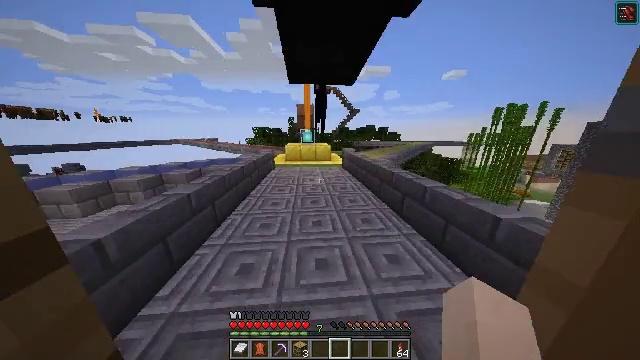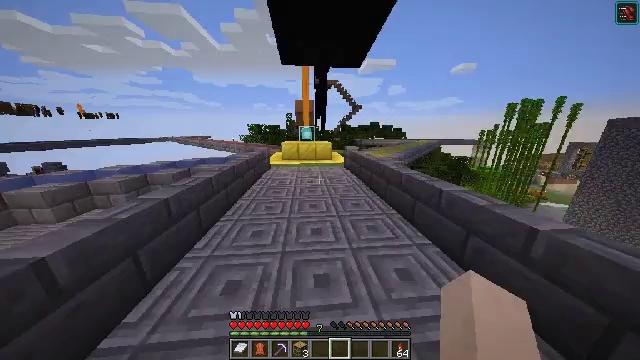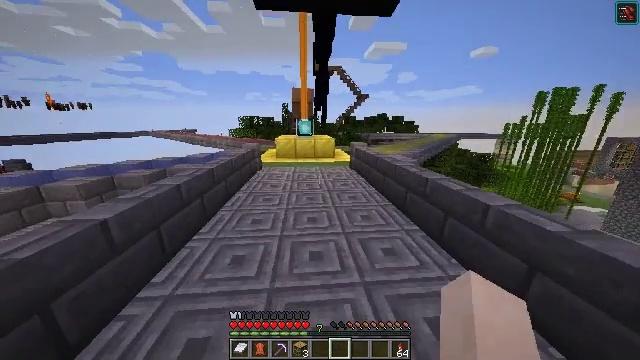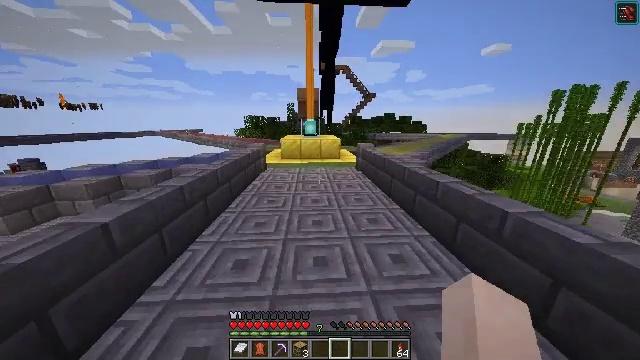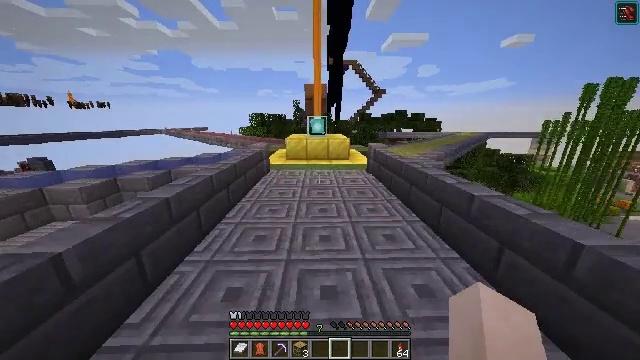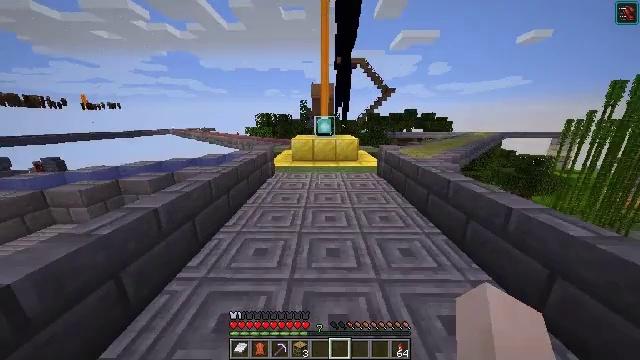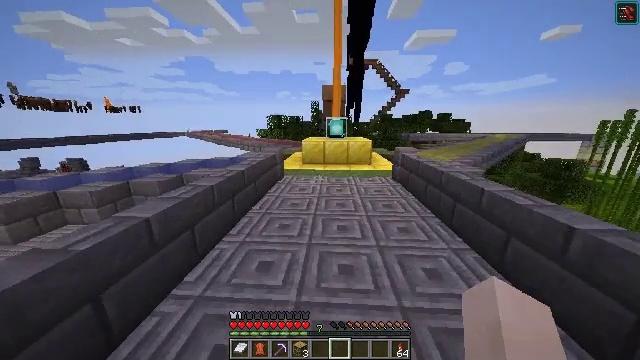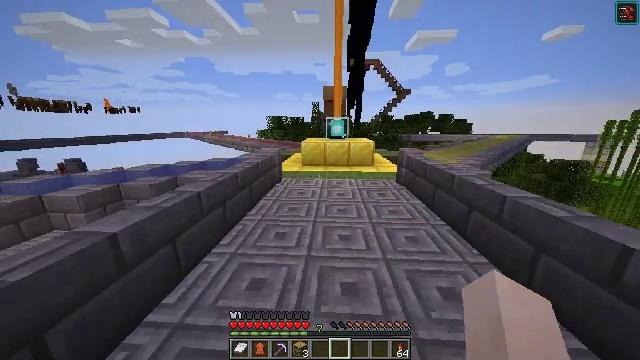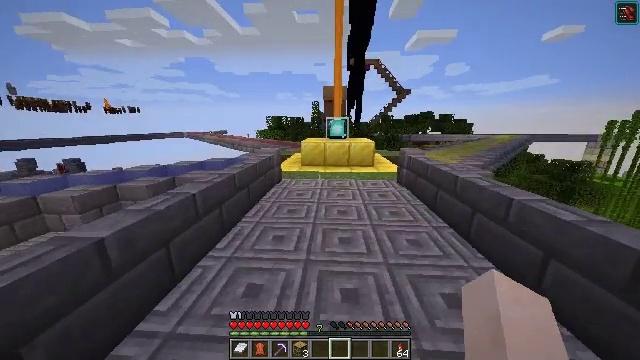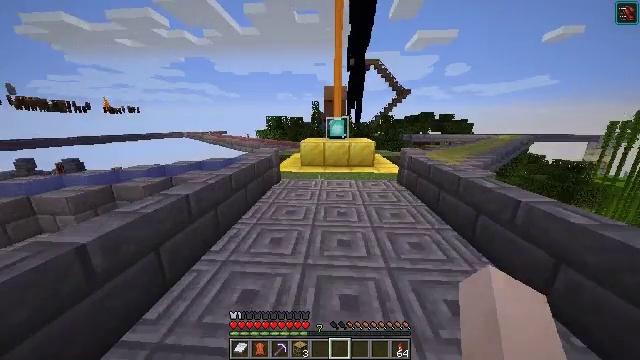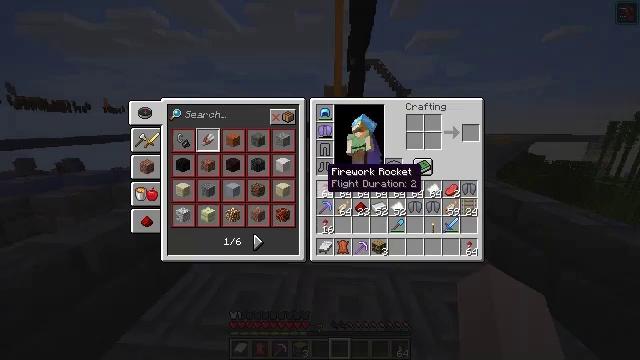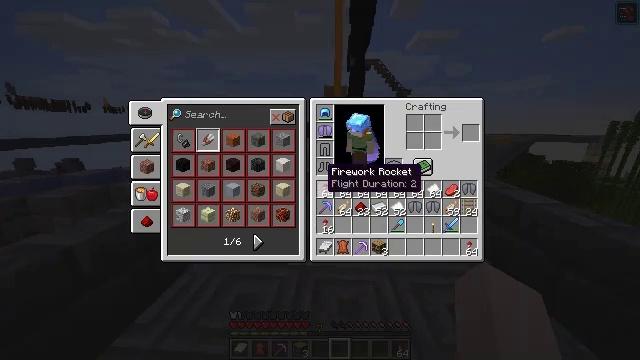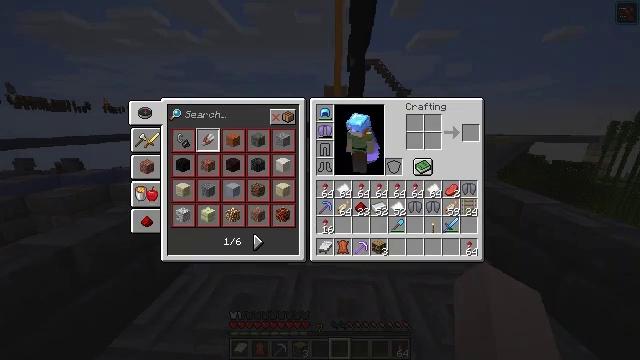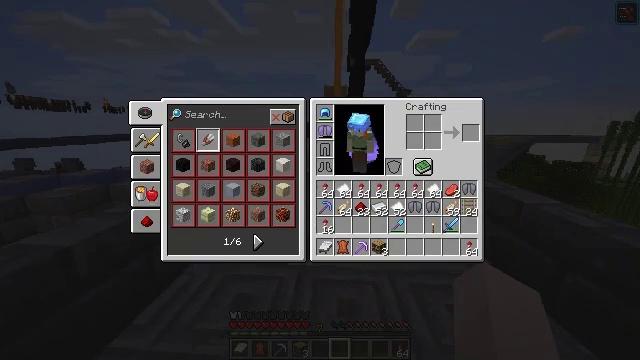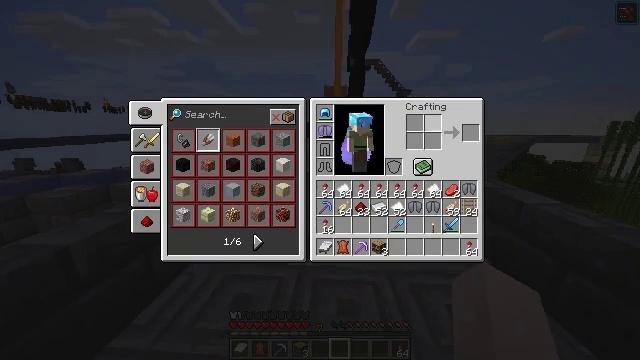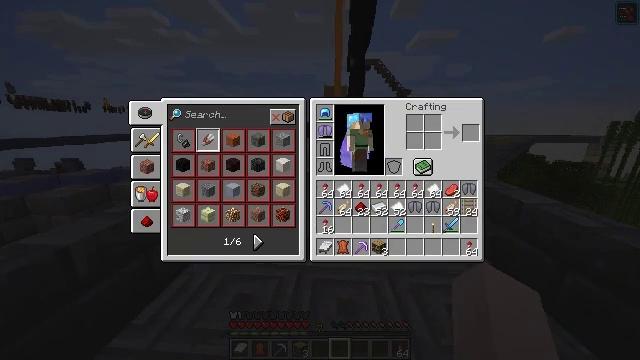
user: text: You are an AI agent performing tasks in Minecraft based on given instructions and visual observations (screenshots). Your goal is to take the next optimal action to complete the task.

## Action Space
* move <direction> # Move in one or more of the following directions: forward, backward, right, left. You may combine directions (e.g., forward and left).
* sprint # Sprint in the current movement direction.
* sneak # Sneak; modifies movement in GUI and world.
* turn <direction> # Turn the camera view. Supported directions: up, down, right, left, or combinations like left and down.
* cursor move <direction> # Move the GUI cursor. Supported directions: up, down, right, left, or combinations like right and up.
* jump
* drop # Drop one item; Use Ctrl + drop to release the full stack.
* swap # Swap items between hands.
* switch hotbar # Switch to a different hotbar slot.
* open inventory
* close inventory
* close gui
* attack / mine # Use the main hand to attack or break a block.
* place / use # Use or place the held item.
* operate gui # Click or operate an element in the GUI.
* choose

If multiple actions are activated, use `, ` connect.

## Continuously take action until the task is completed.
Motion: motion action
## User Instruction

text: Make a compass with four iron ingots and one redstone dust.
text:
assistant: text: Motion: move forward
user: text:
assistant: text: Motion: move forward
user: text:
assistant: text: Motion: move forward, turn left
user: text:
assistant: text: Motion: move forward, turn left
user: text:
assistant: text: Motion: move forward, turn left
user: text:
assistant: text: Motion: move forward, turn left
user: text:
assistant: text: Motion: no_op
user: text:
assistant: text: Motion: no_op
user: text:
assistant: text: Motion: no_op
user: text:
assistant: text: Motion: open inventory
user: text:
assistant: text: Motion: open inventory
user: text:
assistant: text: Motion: cursor move right and up
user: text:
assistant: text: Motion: cursor move right and up
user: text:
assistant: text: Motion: cursor move right and up
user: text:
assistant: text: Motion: no_op
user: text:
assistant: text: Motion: no_op
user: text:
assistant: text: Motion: no_op
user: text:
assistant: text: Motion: no_op
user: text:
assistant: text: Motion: no_op
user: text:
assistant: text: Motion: no_op
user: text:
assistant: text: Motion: no_op
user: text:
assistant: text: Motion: no_op
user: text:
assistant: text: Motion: no_op
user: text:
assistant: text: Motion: no_op
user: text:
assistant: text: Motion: no_op
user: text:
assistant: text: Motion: no_op
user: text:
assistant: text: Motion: no_op
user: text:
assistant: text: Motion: no_op
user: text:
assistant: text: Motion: no_op
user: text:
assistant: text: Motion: no_op